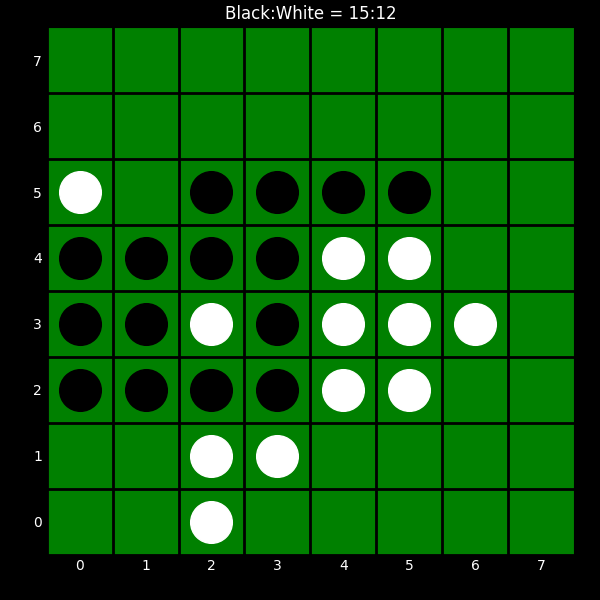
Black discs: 15
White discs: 12